Field crop: maize
Growth stage: 2
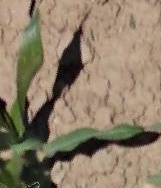
Species: maize